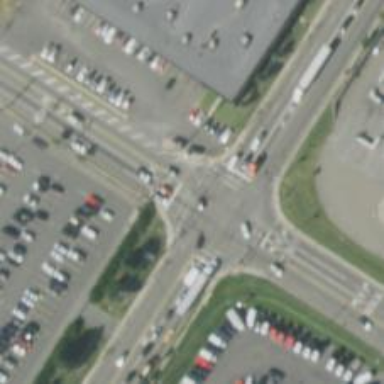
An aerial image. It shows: Marked crossing on footway.